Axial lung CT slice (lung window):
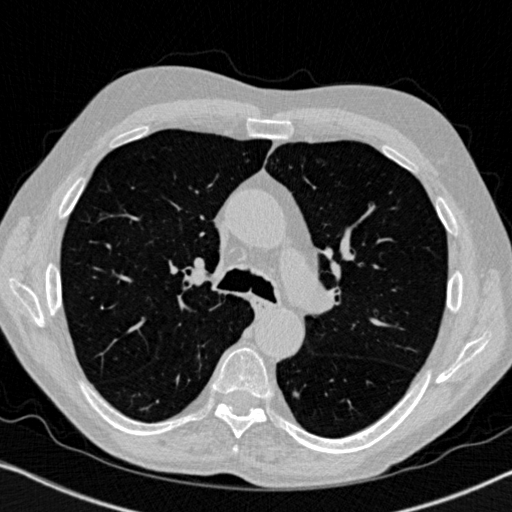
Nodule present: yes
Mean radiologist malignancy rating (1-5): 1